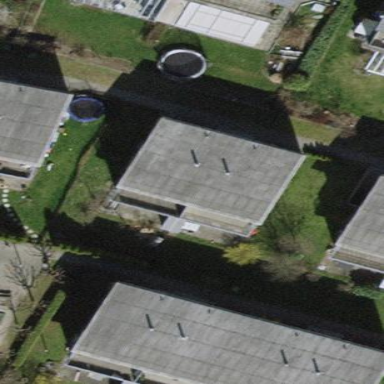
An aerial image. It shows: Building with tile roof.